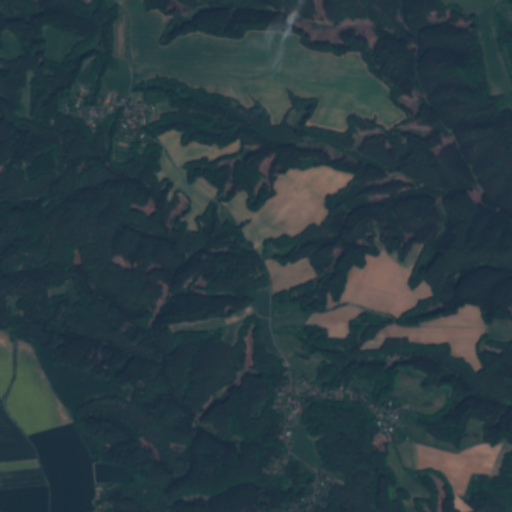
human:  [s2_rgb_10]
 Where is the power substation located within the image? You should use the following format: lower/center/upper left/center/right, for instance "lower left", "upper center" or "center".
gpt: The power substation is located in the lower center of the image.
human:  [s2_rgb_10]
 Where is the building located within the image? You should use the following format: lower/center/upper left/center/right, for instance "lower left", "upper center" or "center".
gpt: There is no building in the image.